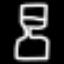
Label: hourglass